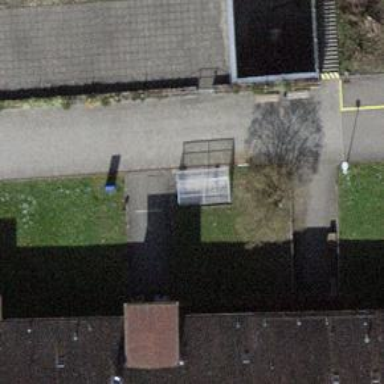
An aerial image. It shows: Bicycle parking area with wall loops.